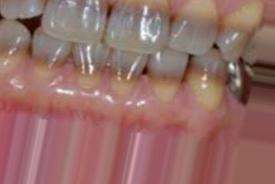
Condition: Tooth Discoloration